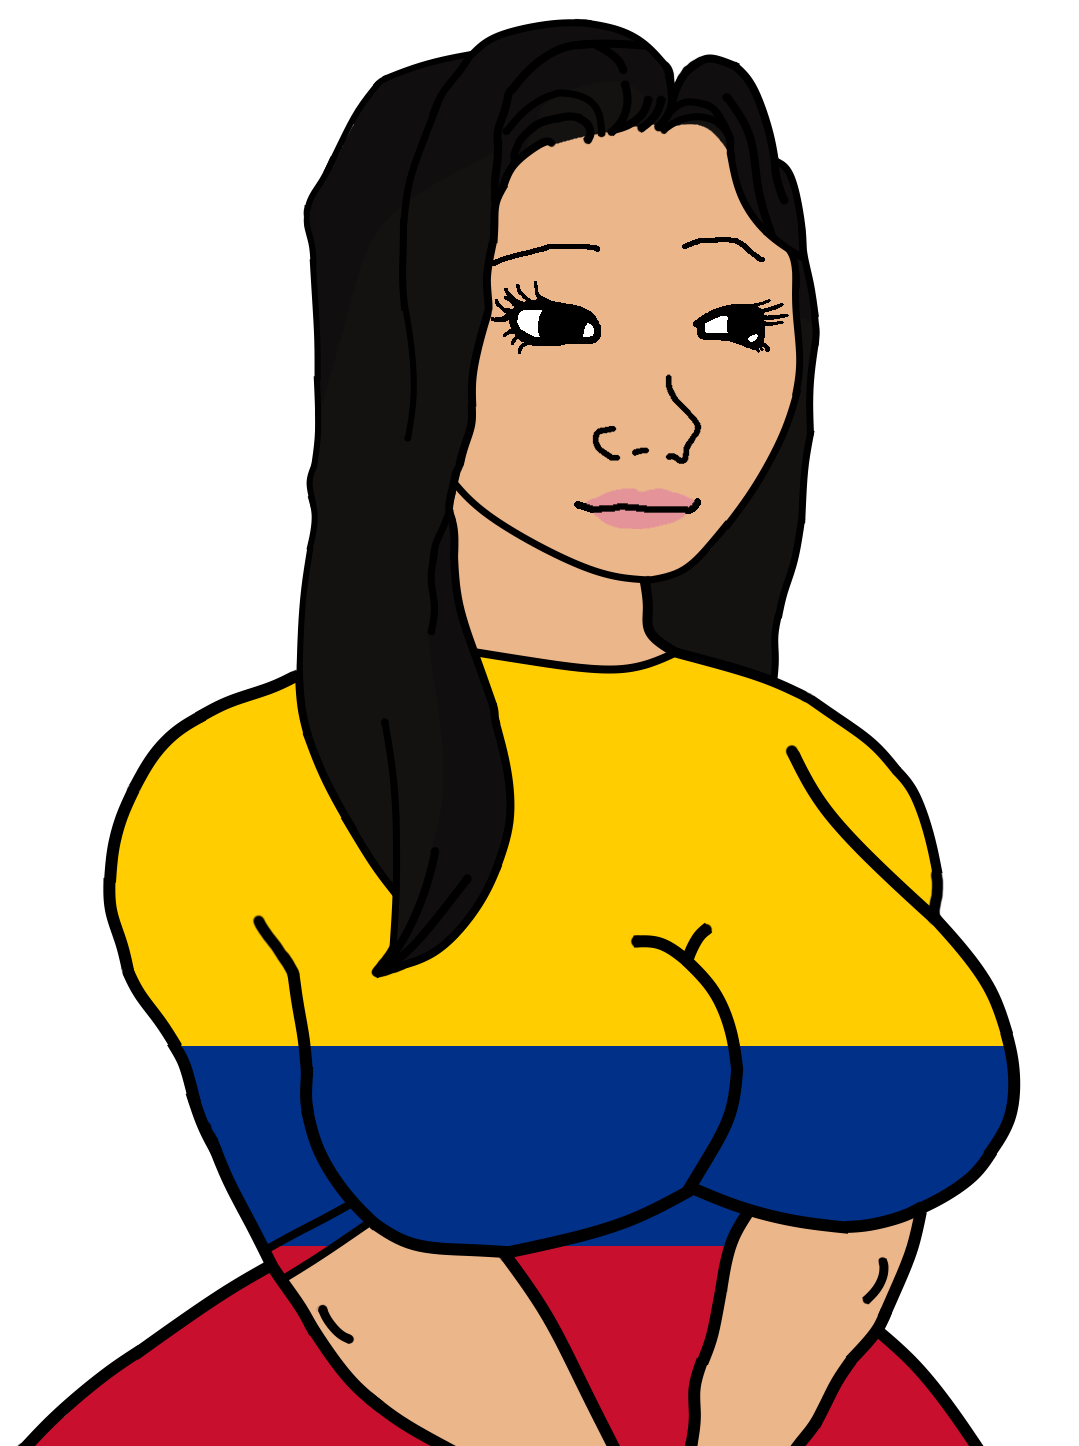
Label: 5_Trad_Wife